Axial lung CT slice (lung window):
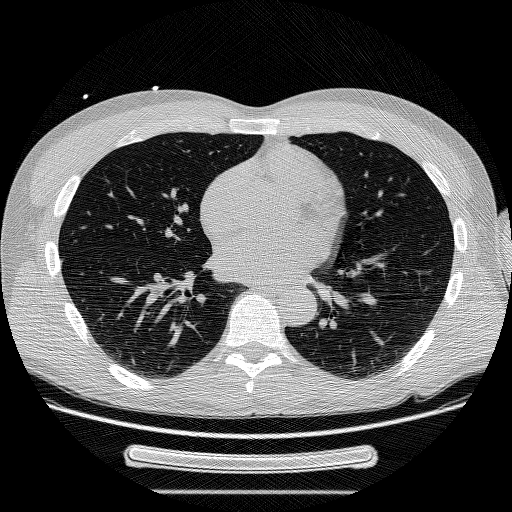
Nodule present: no